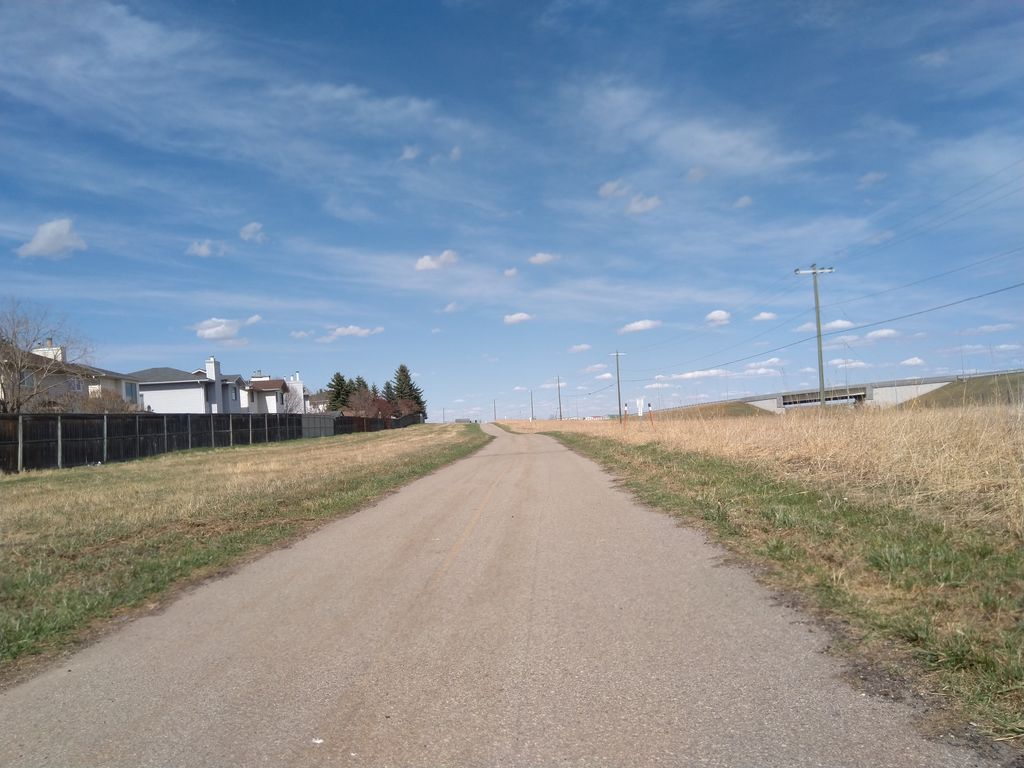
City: calgary